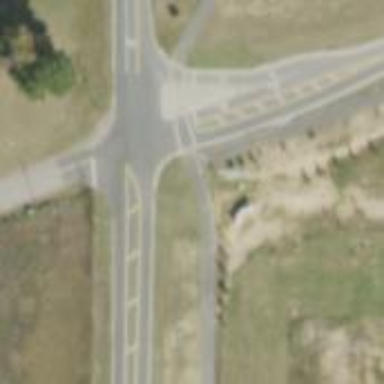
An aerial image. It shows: Marked crossing for cyclists on cycleway.